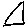
Label: triangle